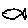
Label: fish